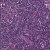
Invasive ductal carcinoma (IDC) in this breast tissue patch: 0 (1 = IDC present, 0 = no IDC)